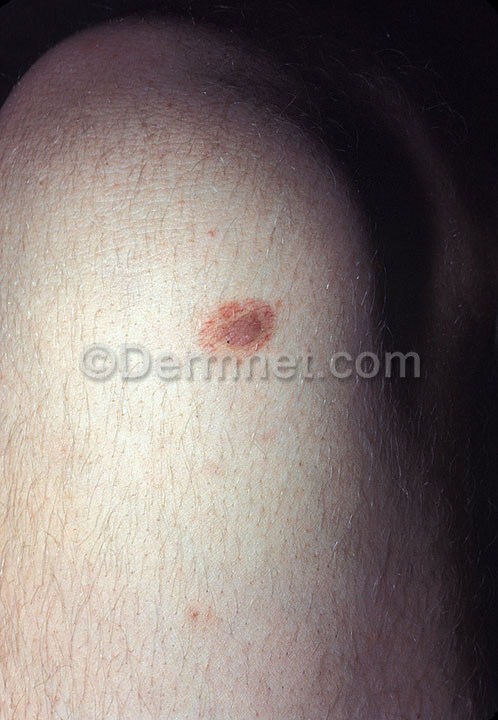
Disease: Vascular Tumors